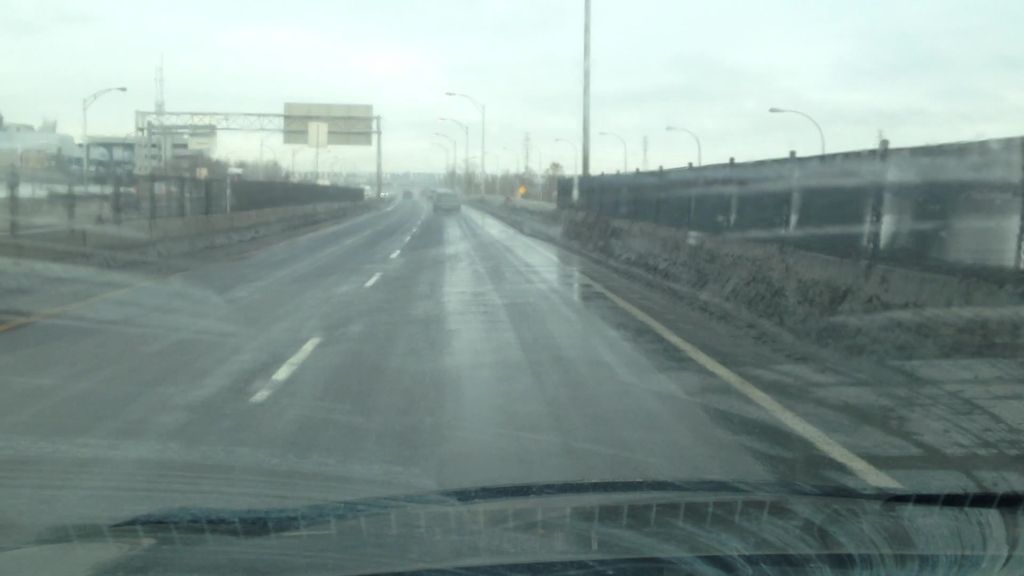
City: montreal